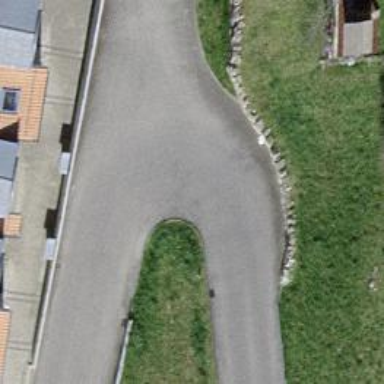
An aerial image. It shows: Alleyway designated as service road.